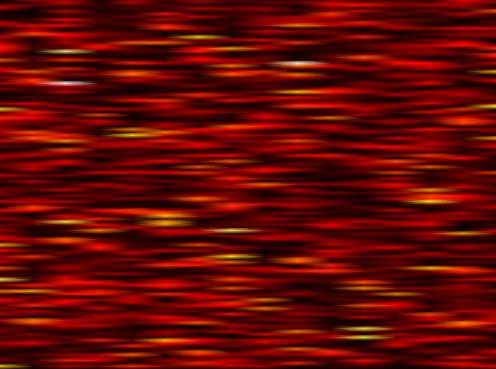
Label: OFDM